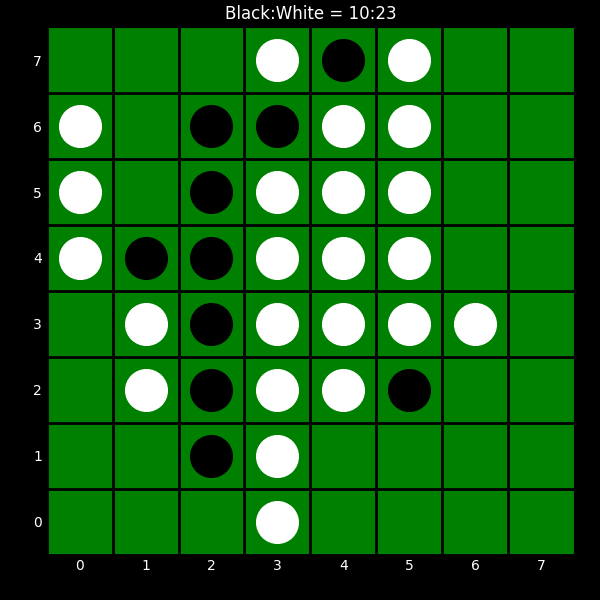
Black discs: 10
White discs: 23